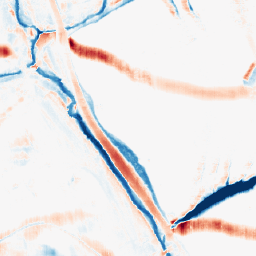
Category: morphological
Decomposition family: morphological_rect
Decomposition parameters: operation: average
width: 10
height: 20
Upsampling method: nearest
Upsampling parameters: scale: 2
Upsampling scale: 2